Aerial crown-view tile of a tropical tree (Barro Colorado Island, Panama), acquired 20240813:
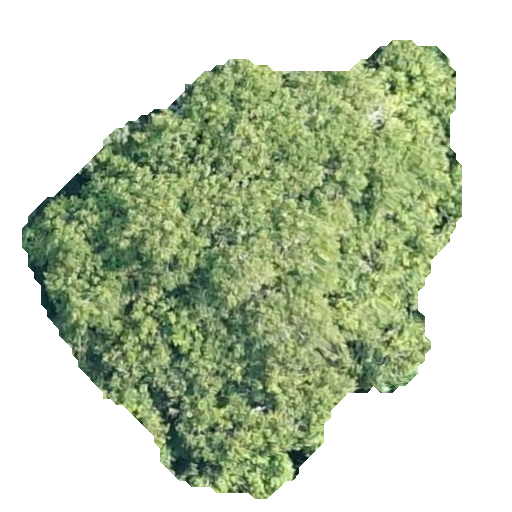
Species: Protium stevensonii
GBIF accepted scientific name: Tetragastris panamensis
Crown area: 202.158 m²